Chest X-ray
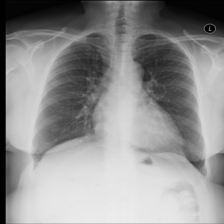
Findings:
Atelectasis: negative
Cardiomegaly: negative
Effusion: negative
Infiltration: positive
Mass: negative
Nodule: negative
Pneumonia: negative
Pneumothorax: negative
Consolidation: negative
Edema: negative
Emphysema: negative
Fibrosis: negative
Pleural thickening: negative
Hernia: negative